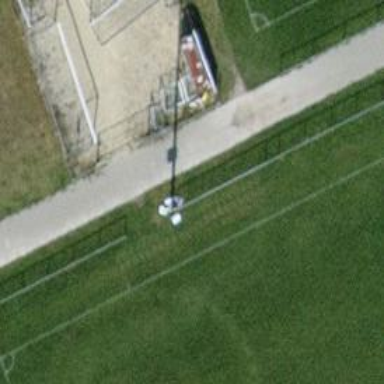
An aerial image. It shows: Mast structure.